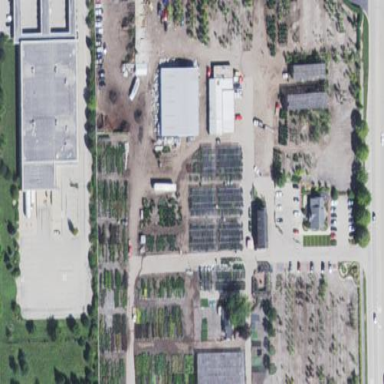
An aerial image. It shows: Plant nursery.